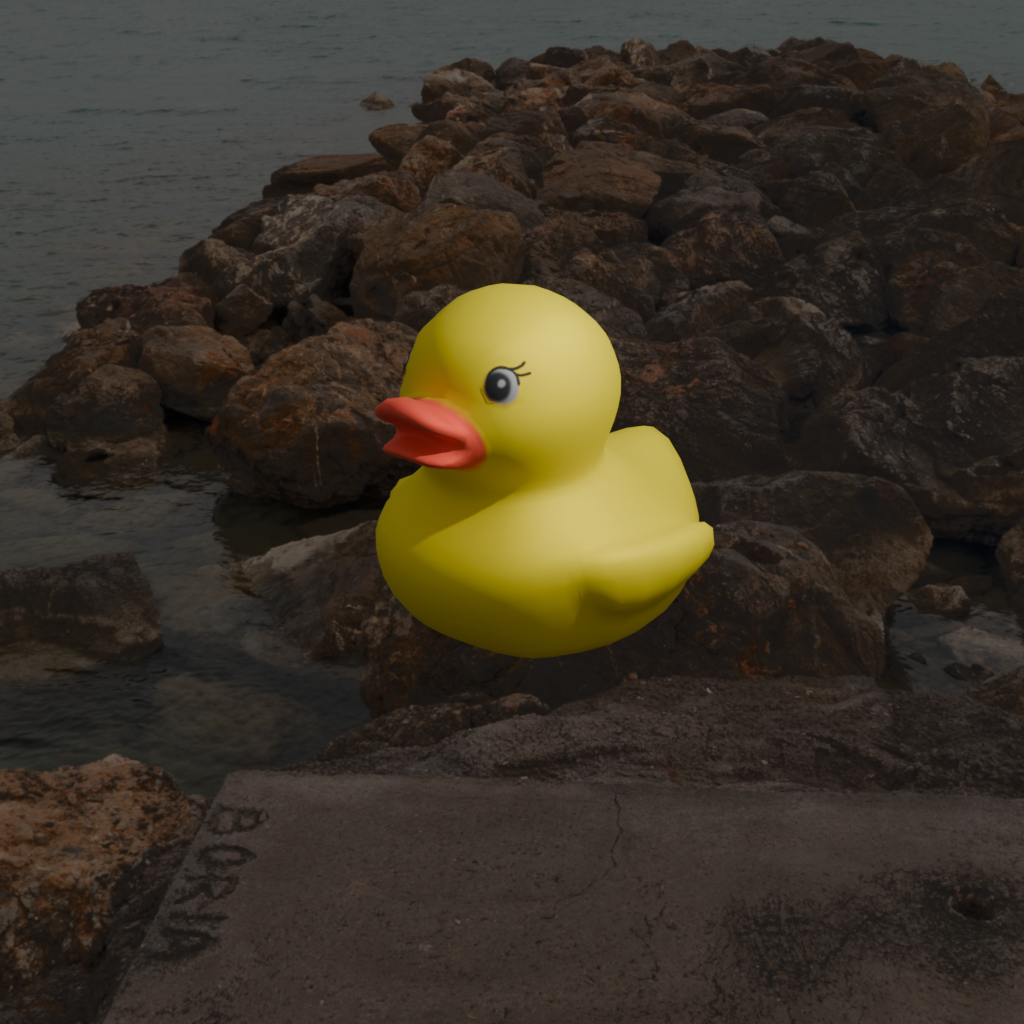
an image of a yellow rubber duck seen from <front_left> in a rocky pier extending into calm sea with a dramatic cloudy sky at sunset.